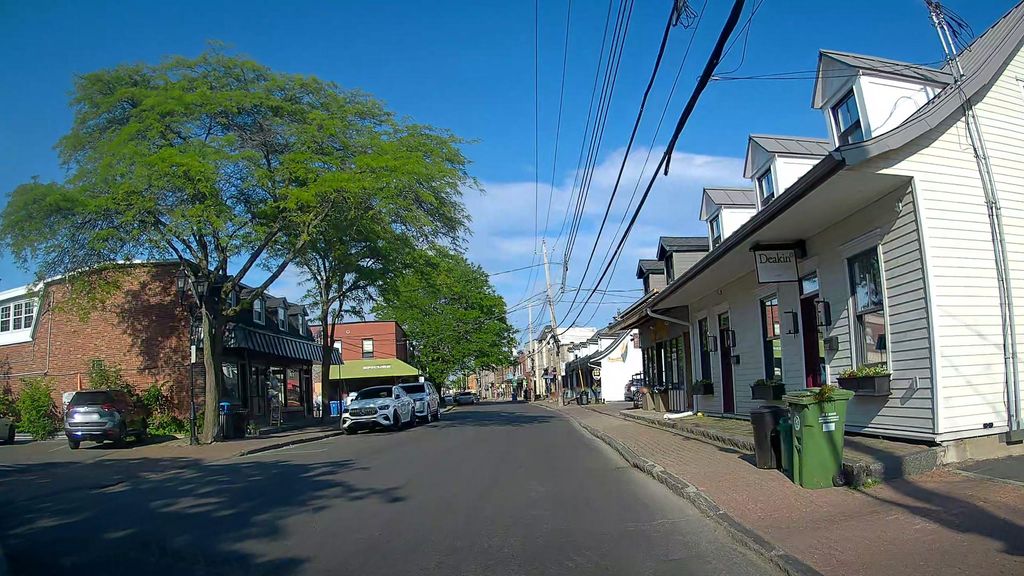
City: montreal